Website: crate-barrel
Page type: receipt
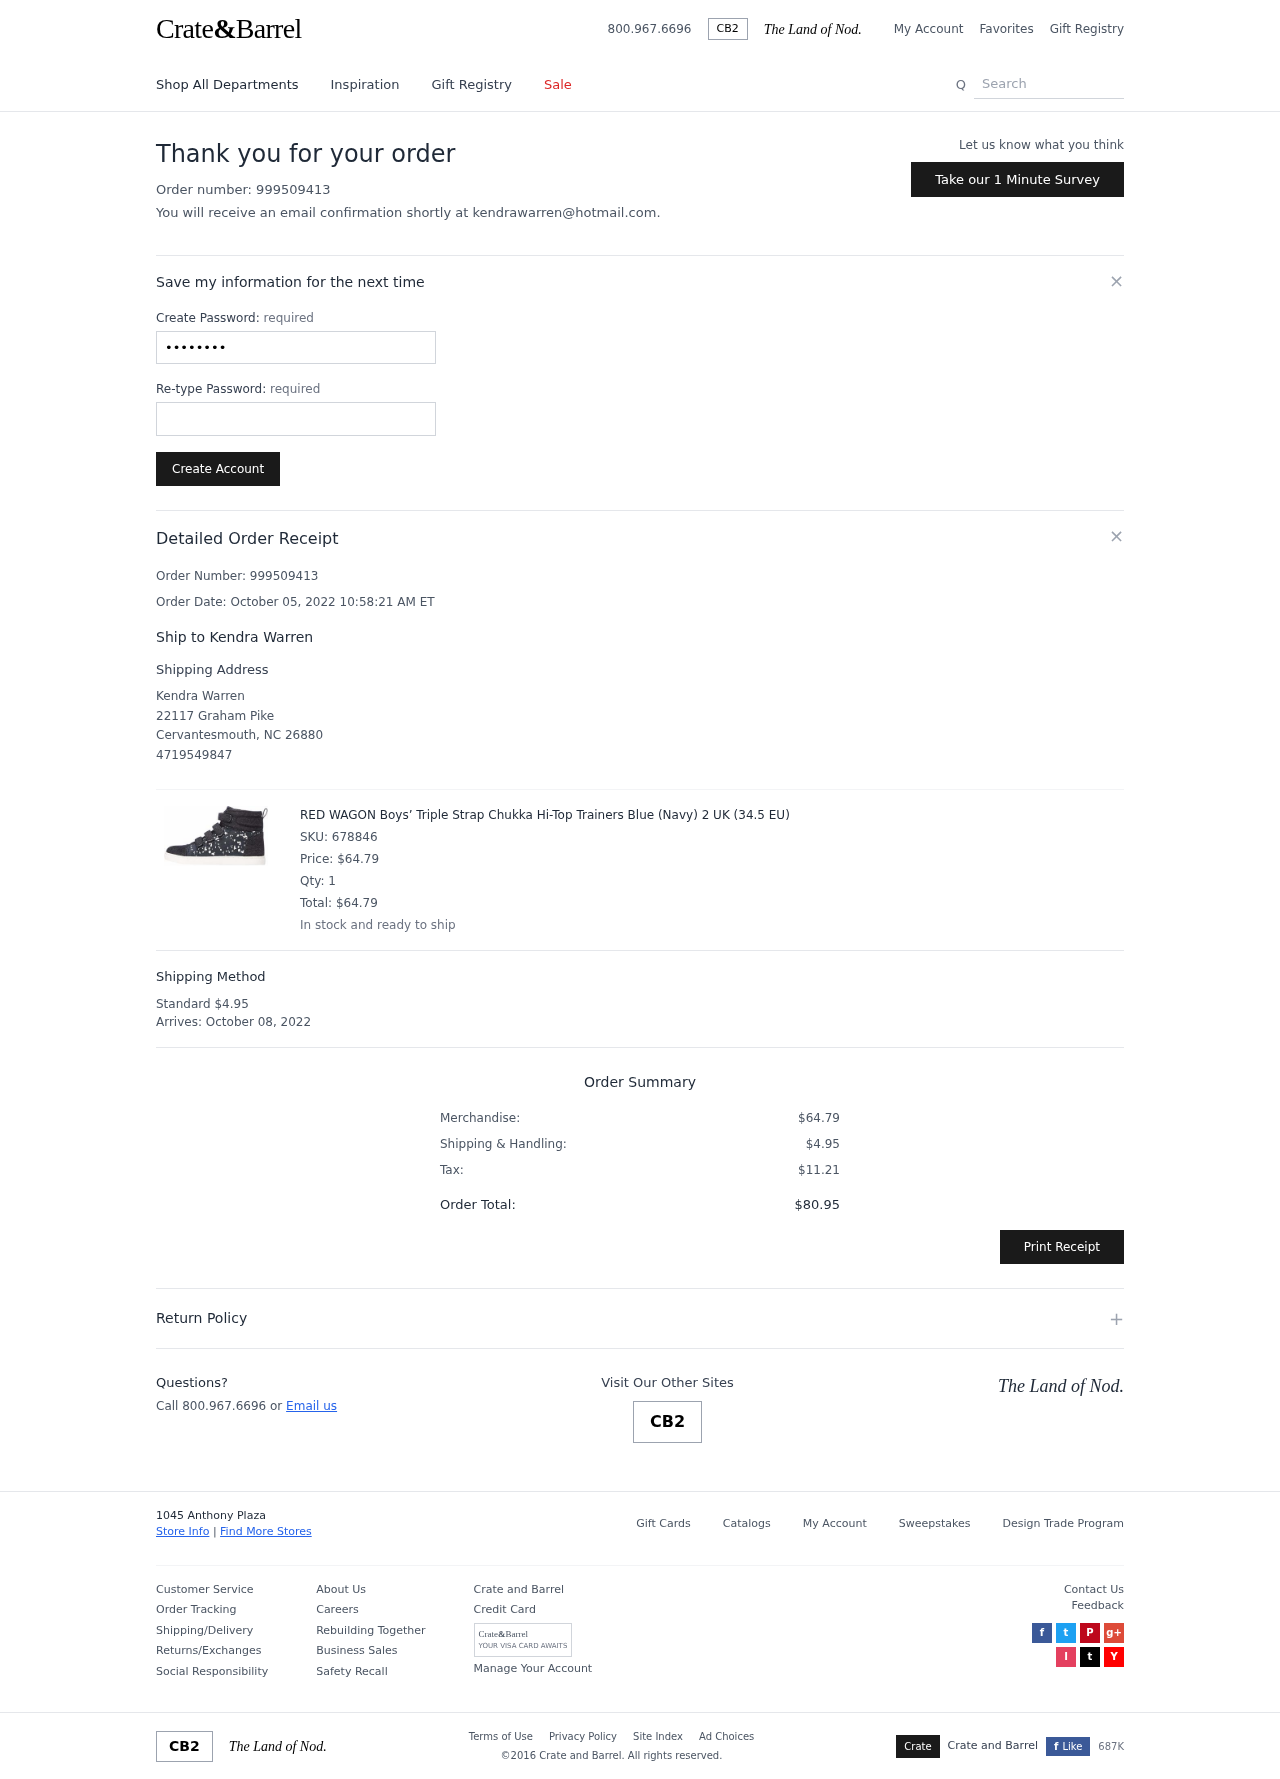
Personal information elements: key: PII_CITY
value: Cervantesmouth
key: PII_EMAIL
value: kendrawarren@hotmail.com
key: PII_FULLNAME
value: Kendra Warren
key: PII_FULLNAME
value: Ship to Kendra Warren
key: PII_PHONE
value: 4719549847
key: PII_POSTCODE
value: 26880
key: PII_STATE_ABBR
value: NC
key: PII_STREET
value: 22117 Graham Pike
Product elements: key: PRODUCT1_NAME
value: RED WAGON Boys’ Triple Strap Chukka Hi-Top Trainers Blue (Navy) 2 UK (34.5 EU)
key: PRODUCT1_PRICE
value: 64.79
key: PRODUCT1_QUANTITY
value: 1
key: PRODUCT1_SKU
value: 678846
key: PRODUCT1_TOTAL
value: $64.79
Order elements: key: ORDER_ID
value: Order Number: 999509413
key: ORDER_ID
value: Order number: 999509413
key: ORDER_DATE
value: Order Date: October 05, 2022 10:58:21 AM ET
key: ORDER_SHIPPING_COST
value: $4.95
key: ORDER_DELIVERY_DATE
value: October 08, 2022
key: ORDER_SUBTOTAL
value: $64.79
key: ORDER_TAX
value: $11.21
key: ORDER_TOTAL
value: $80.95
Search elements: key: HEADER_SEARCH
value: Search